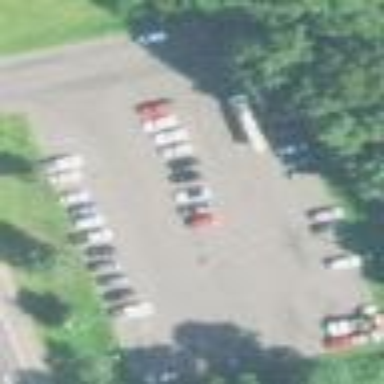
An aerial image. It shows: Parking area with park and ride facility. The surface of the parking area is designated for this purpose.